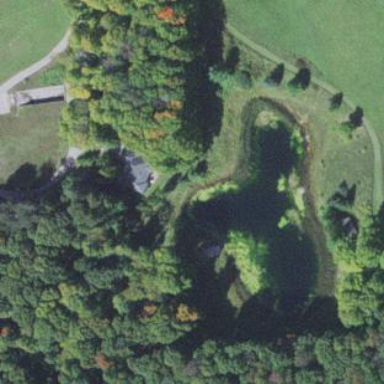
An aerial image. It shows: Pond surrounded by natural water.